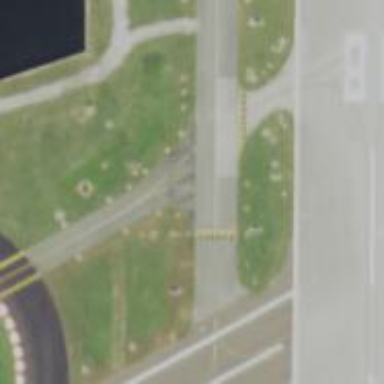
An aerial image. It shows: View of taxiway at the airport.